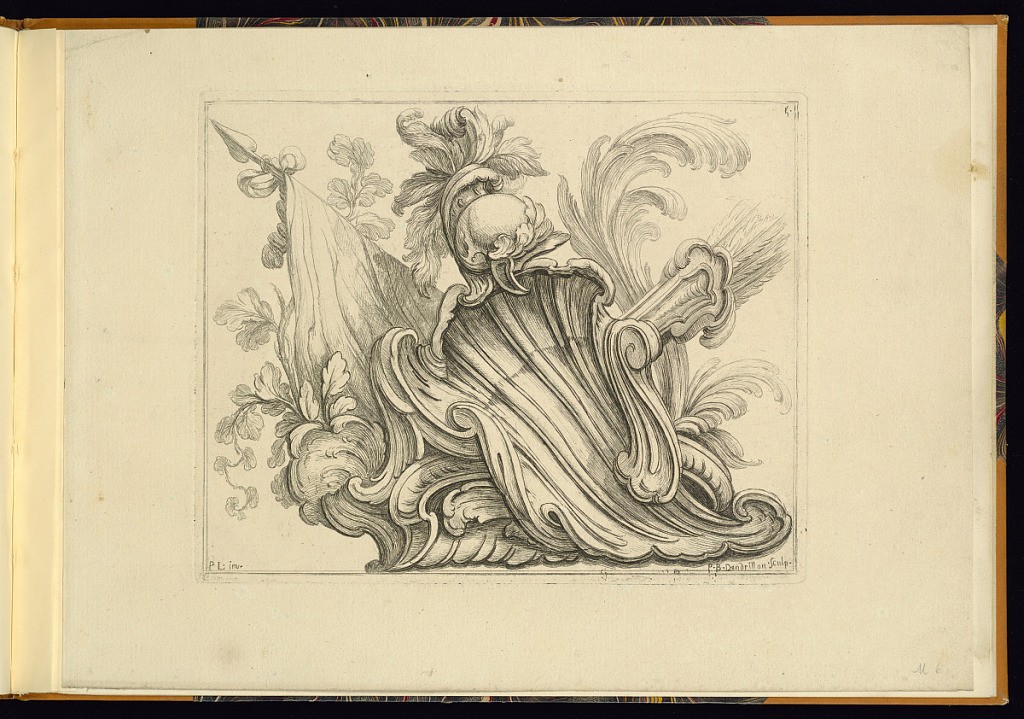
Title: Design for Rococo Ornament
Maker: P. Ludovik, French?, active mid 18th century
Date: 1768
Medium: Etching on laid paper
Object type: Print
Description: Design for rococo ornament featuring a cartouche and military emblems, palm leaves, foliate branches, helmet with feathers, quiver with arrows, and a spear with a banner. The plate is signed and numbered. The drawing in reverse is at Waddesdon Manor, The Rothschild Collection (National Trust), acc. No. 1335, cat. No. 219s.